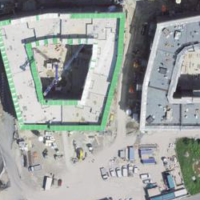
EUNIS habitat code: 25
Species observed at this site:
Phragmites australis
Gomphocerippus rufus
Pseudochorthippus parallelus
Chorthippus biguttulus